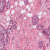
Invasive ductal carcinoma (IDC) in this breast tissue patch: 1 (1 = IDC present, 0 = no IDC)